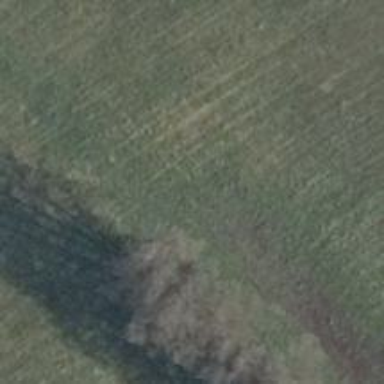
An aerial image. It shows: Row of deciduous broadleaved trees.